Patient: sex M, age 54
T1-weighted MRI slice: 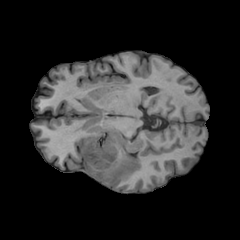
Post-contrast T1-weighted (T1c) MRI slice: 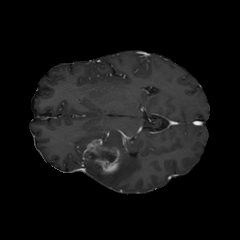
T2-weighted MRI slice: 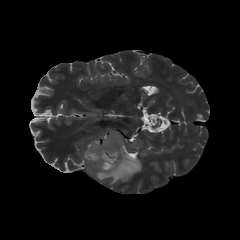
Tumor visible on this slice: yes
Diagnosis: Glioblastoma, IDH-wildtype
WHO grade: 4